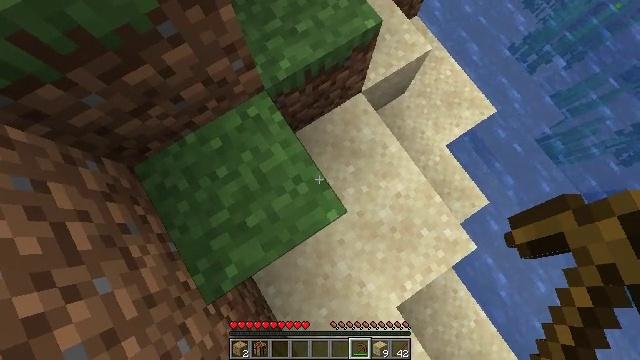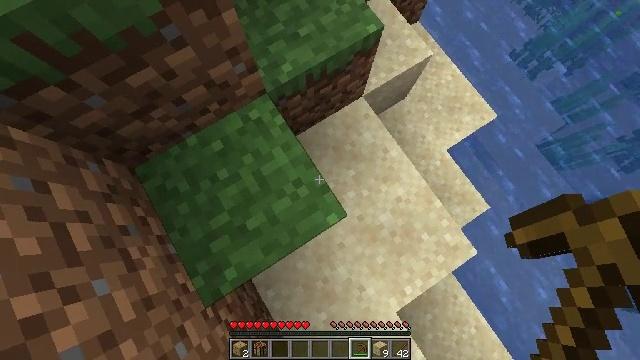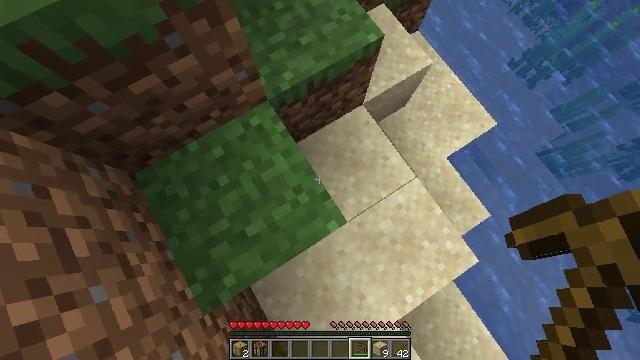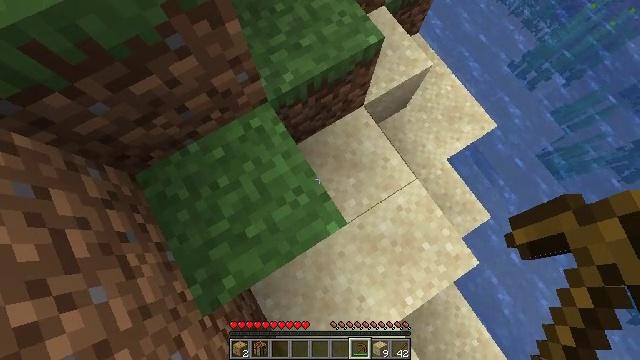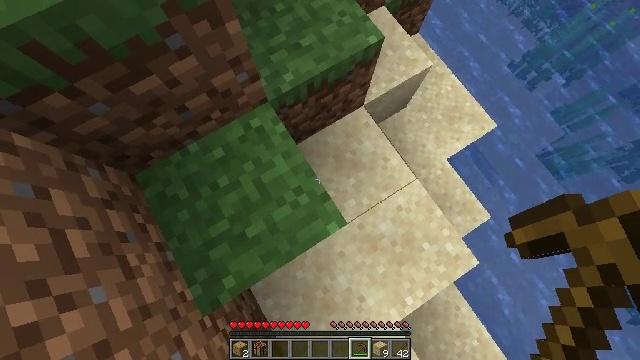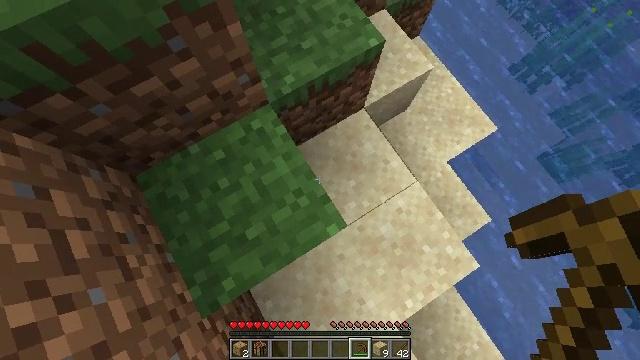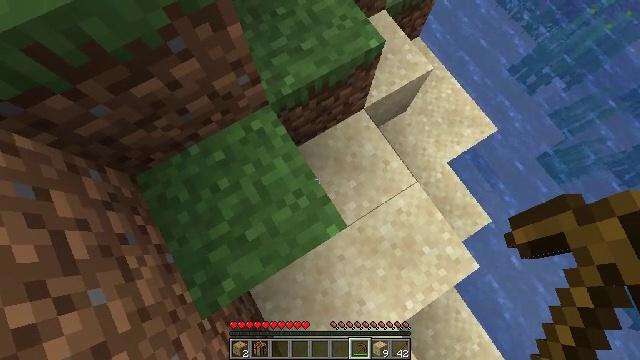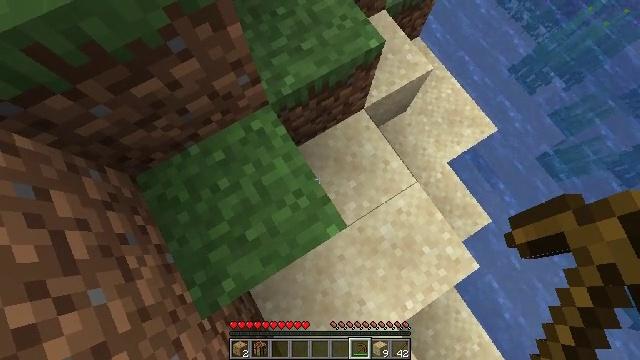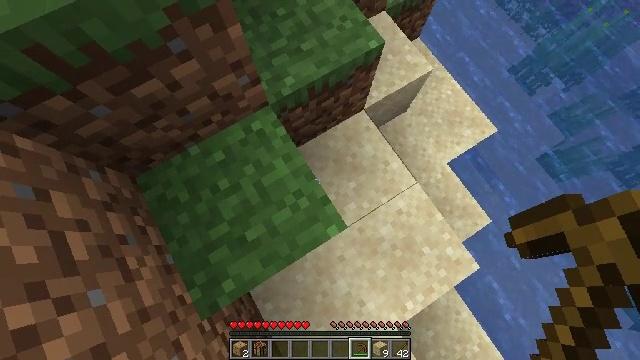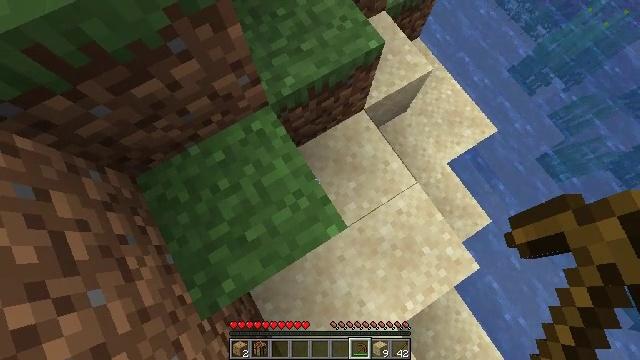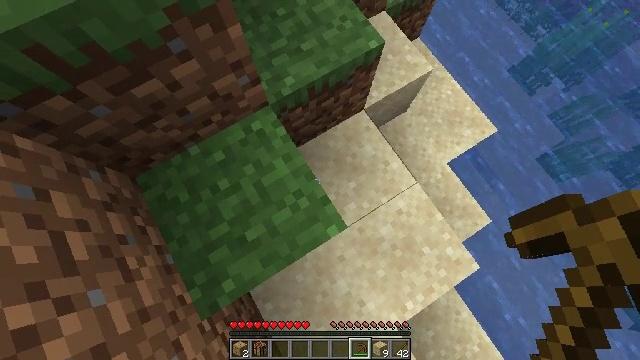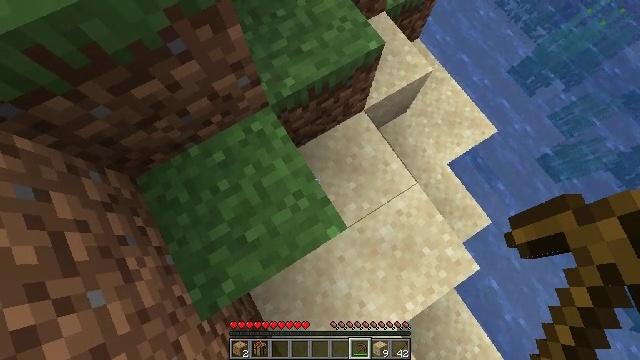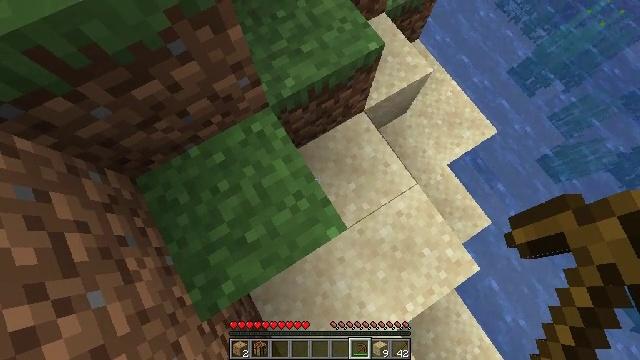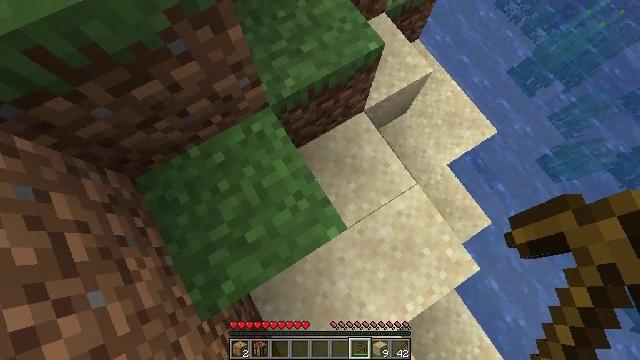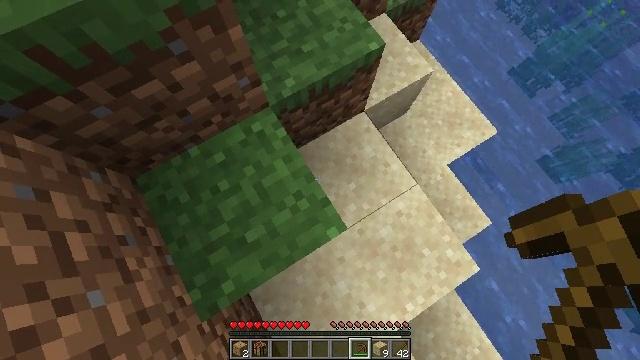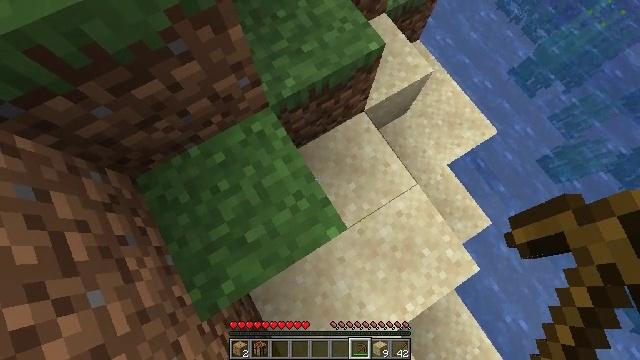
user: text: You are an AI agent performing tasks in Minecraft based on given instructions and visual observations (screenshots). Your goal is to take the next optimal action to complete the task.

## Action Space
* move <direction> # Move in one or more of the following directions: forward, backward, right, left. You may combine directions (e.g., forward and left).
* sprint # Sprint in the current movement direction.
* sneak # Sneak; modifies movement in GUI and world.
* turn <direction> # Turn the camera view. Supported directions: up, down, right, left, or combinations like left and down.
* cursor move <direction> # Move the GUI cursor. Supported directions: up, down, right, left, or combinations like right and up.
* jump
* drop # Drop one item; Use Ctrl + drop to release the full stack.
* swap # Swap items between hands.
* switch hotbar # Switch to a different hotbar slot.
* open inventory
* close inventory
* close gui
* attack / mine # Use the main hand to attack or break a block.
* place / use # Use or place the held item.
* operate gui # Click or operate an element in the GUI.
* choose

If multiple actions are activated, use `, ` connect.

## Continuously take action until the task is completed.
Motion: motion action
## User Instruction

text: Gather sand from the desert.
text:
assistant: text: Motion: no_op
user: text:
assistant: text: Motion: turn up
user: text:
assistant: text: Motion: no_op
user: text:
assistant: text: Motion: no_op
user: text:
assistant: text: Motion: no_op
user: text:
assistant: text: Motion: no_op
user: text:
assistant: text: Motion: no_op
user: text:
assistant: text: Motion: no_op
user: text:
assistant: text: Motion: no_op
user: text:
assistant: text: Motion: no_op
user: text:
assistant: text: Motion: no_op
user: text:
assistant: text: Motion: no_op
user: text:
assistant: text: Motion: no_op
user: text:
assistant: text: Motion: no_op
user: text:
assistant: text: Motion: no_op
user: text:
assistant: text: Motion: no_op
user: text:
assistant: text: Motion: no_op
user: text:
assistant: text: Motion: no_op
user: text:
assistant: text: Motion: no_op
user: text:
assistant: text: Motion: turn down
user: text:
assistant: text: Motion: no_op
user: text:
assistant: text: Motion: no_op
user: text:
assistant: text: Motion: no_op
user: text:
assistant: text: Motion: no_op
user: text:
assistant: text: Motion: no_op
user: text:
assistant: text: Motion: no_op
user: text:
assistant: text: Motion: no_op
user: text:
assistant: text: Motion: no_op
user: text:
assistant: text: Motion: no_op
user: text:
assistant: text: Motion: no_op